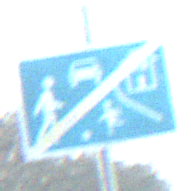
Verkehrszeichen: EndeVerkehrsberuhigterBereich
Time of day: MorningAfternoon
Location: Outdoor (Nature)
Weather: Clear
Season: NotSpecified
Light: Natural